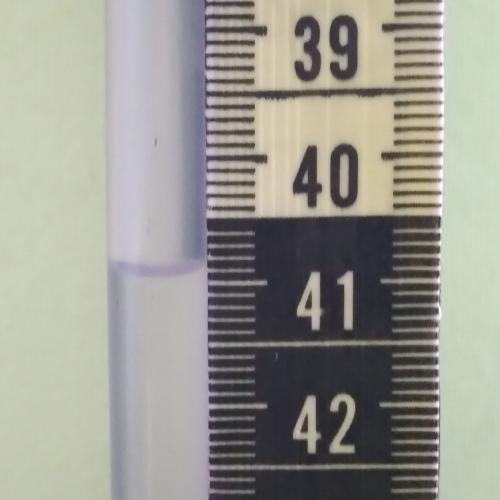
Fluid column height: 40.9 cm